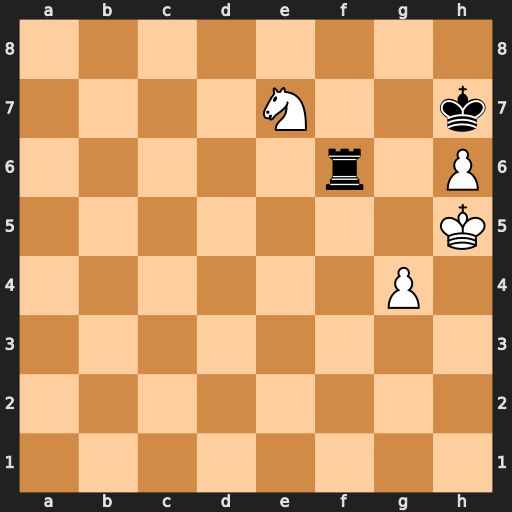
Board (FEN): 8/4N2k/5r1P/7K/6P1/8/8/8
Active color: w
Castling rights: -
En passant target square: -
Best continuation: g5 Ra6 g6+ Rxg6 Nxg6